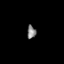
Tissue: lung
Cell type: Others
Senescence score: 0.2276
Nuclear area (px): 115
Mean DAPI intensity: 130.217